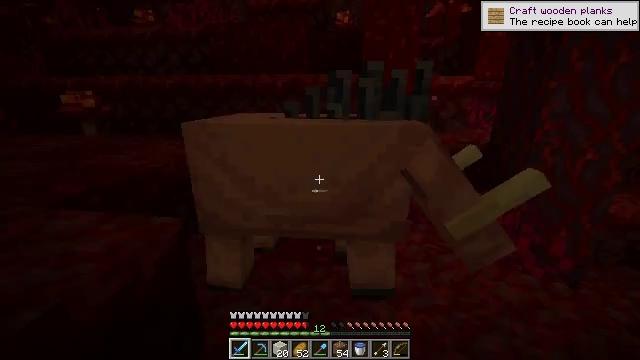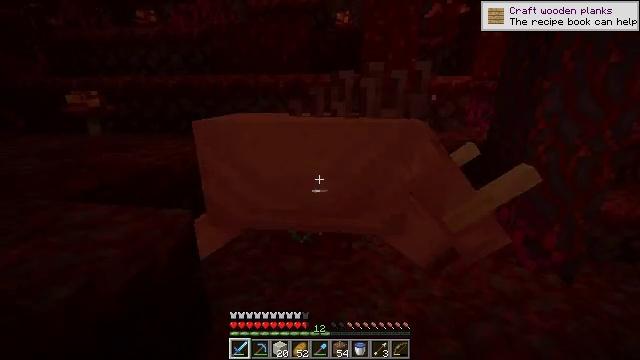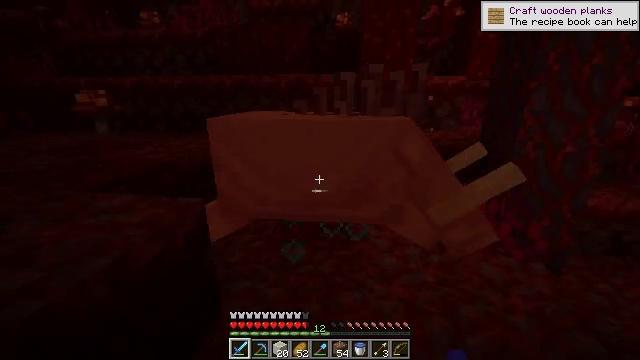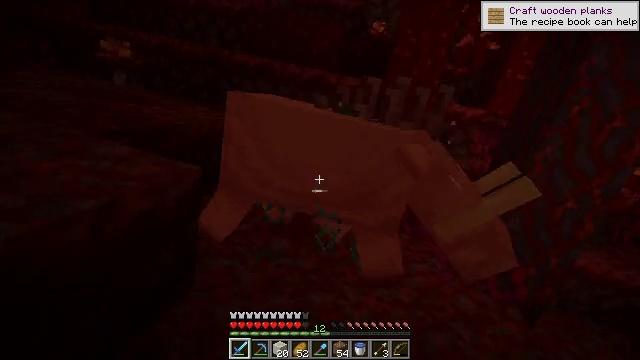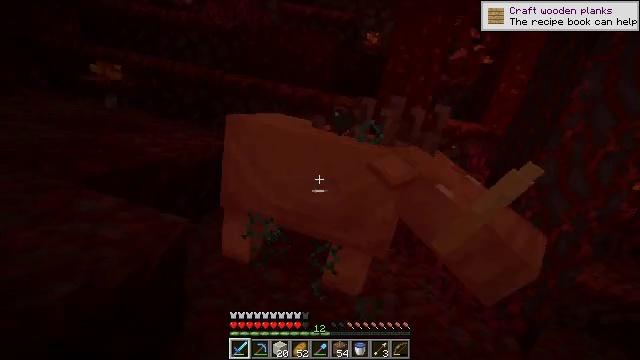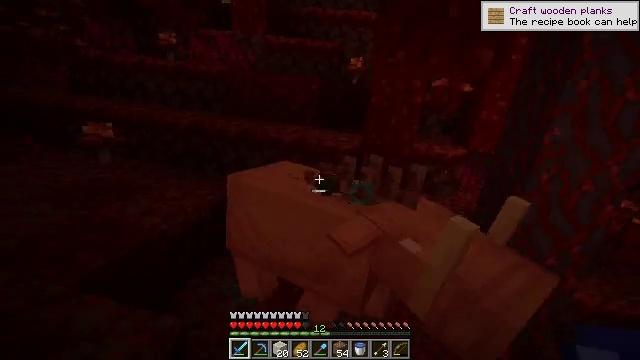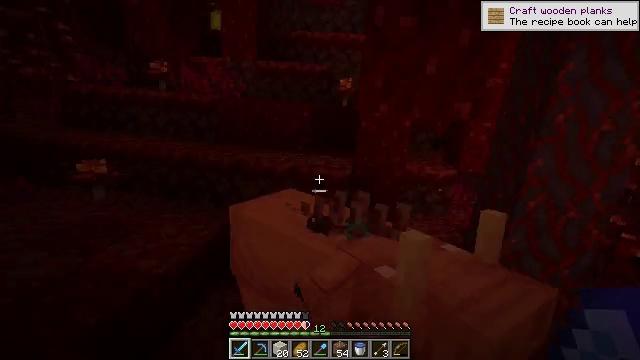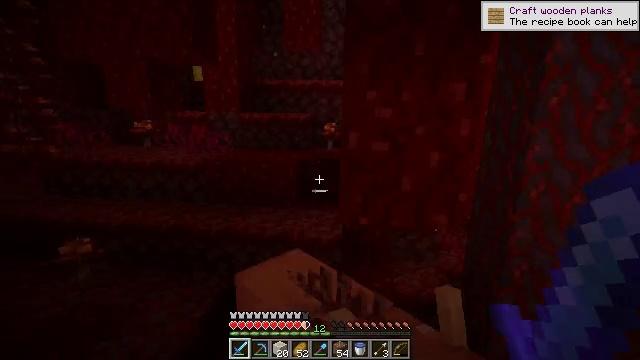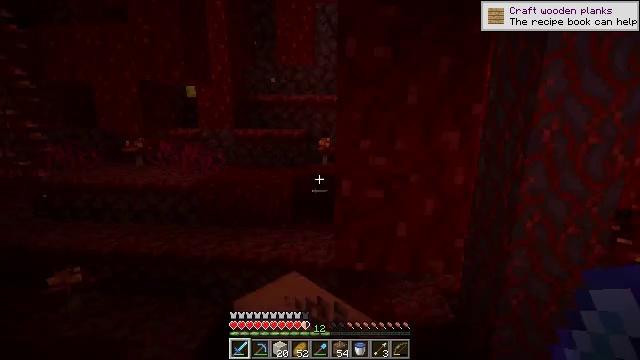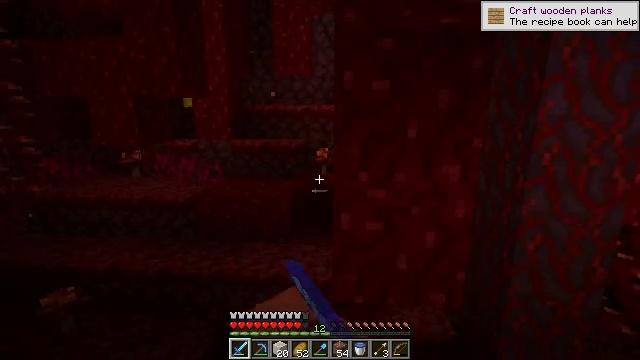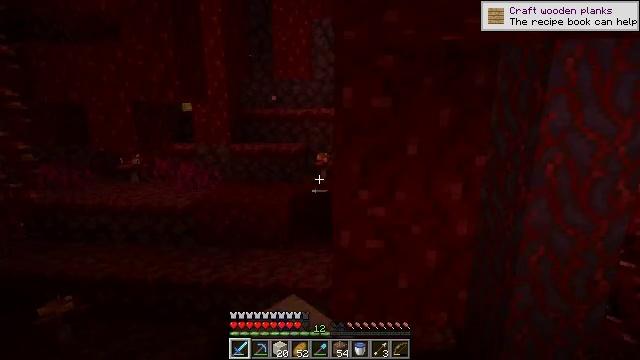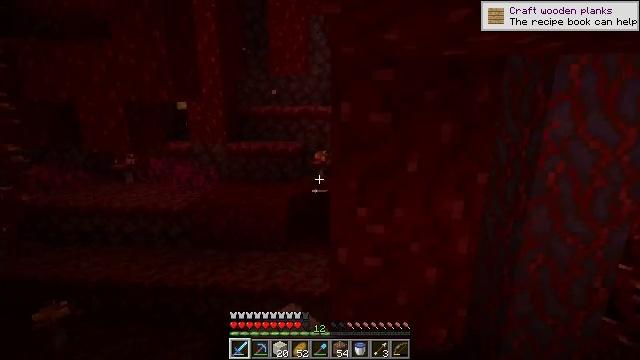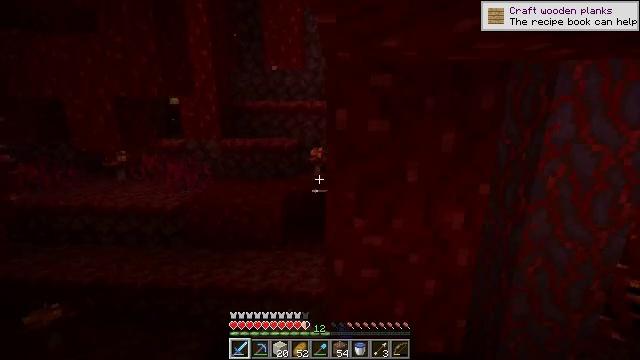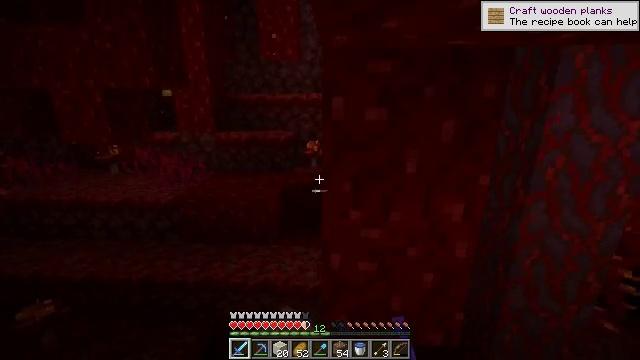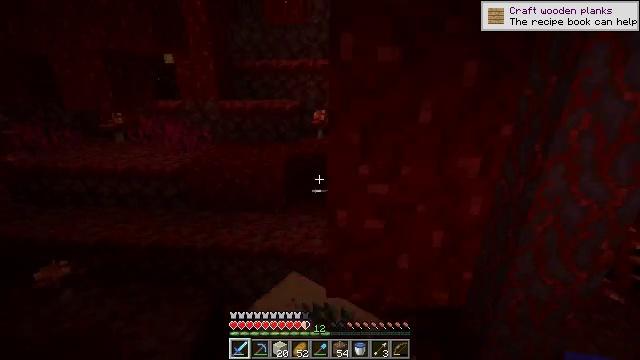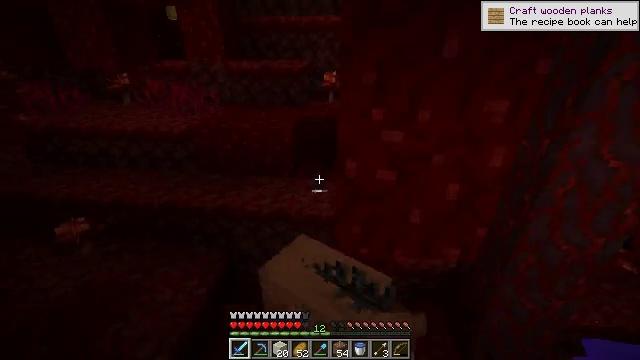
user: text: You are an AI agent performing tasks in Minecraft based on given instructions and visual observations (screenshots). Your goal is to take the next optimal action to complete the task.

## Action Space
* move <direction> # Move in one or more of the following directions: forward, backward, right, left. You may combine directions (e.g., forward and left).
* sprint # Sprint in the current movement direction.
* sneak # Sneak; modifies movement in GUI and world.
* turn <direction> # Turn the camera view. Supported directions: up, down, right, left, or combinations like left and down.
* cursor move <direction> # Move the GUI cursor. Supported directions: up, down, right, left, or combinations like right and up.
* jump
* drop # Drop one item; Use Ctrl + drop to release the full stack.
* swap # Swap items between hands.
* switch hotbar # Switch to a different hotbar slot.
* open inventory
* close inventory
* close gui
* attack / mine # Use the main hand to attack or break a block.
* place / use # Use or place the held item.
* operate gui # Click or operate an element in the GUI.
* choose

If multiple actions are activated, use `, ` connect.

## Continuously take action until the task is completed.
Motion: motion action
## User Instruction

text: Kill the hoglin.
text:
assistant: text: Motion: move back
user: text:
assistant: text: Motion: move forward
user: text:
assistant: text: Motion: move forward
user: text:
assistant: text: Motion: move forward
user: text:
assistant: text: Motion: move forward
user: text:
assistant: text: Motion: move forward, turn up
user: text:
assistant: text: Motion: move forward, turn right and up
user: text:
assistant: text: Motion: move forward, attack / mine
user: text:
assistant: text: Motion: move forward, attack / mine
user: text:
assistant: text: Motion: move forward, attack / mine
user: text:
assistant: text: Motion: move back, turn down, attack / mine
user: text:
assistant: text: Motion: move back, turn down
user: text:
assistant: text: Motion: move back, turn down
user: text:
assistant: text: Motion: move back, turn left and down
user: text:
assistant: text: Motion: move back, turn left and down
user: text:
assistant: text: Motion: move forward, turn left and down
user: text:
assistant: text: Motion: turn down
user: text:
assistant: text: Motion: no_op
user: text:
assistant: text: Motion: no_op
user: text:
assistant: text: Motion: turn up
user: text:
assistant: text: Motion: turn up
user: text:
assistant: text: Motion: turn right and up
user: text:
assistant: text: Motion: turn right and up
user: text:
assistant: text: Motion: turn right and up, attack / mine
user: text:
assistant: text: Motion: turn right and up, attack / mine
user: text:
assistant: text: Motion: attack / mine
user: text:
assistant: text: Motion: no_op
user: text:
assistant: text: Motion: no_op
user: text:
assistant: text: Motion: no_op